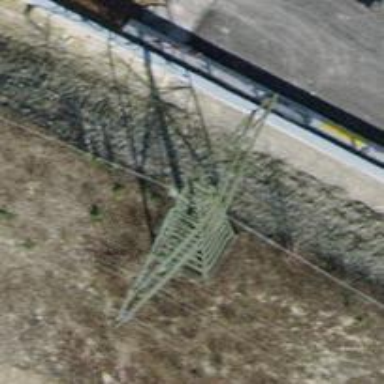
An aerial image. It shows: Lattice structure tower used for power distribution.